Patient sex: F
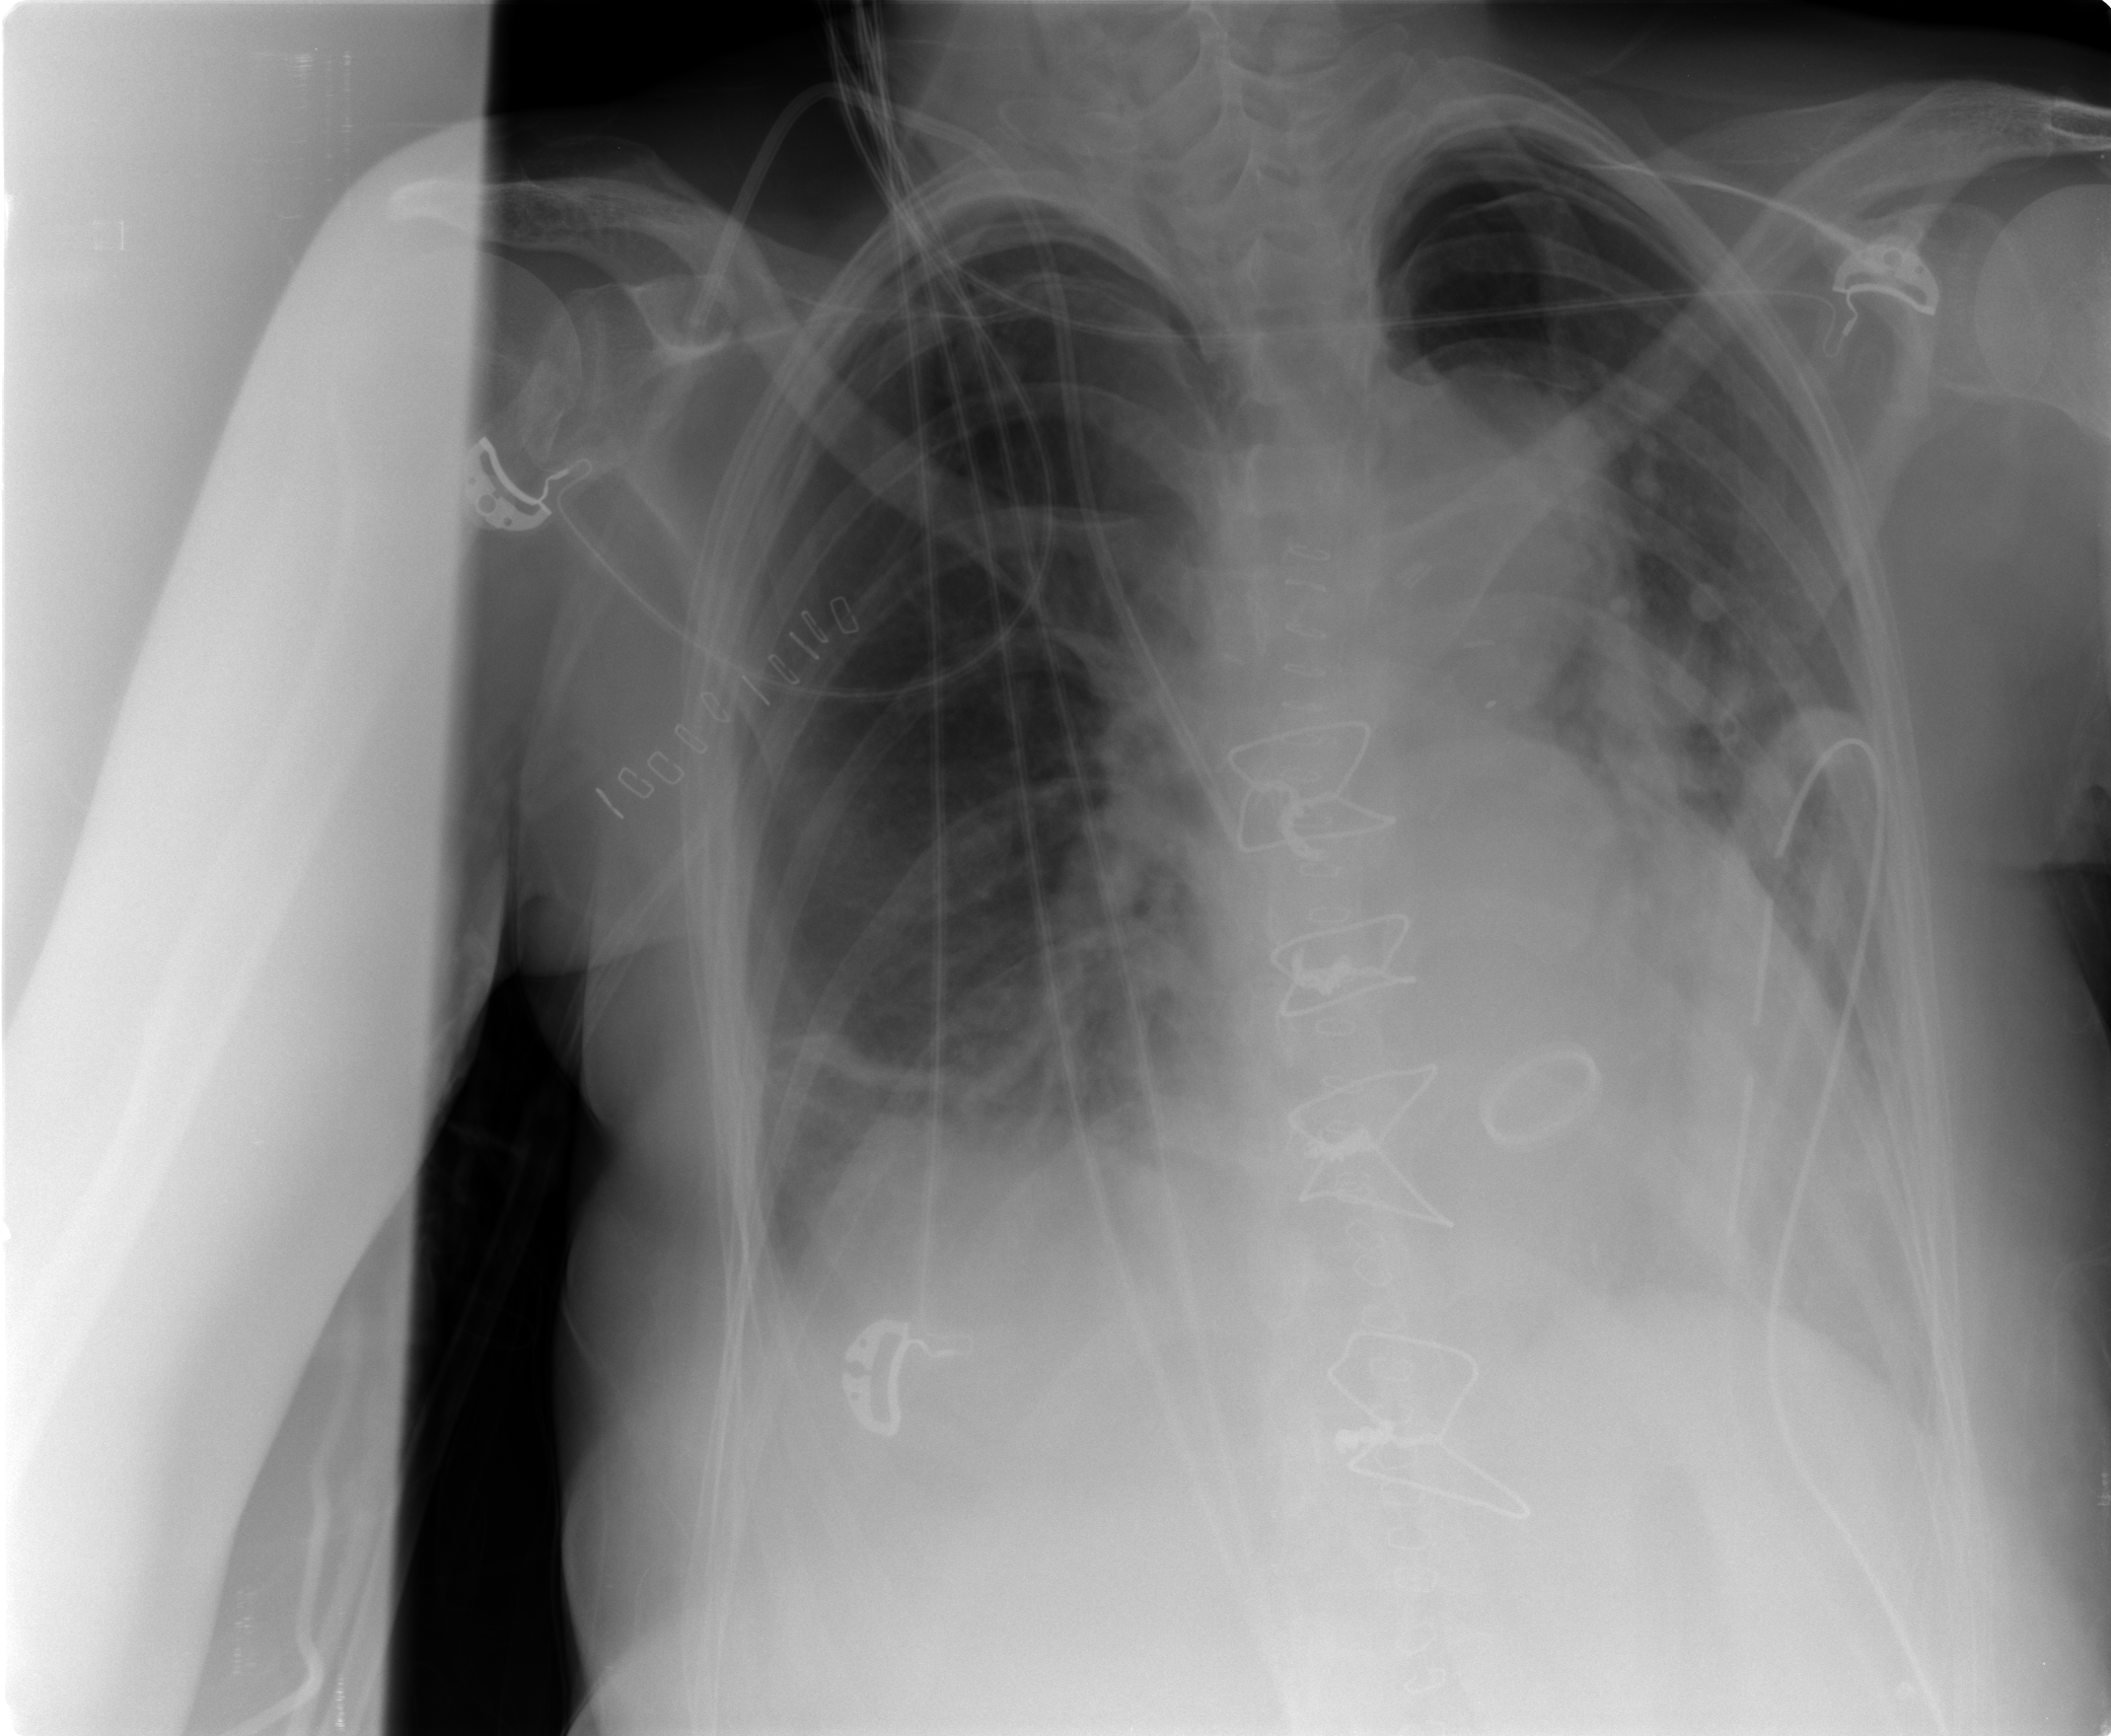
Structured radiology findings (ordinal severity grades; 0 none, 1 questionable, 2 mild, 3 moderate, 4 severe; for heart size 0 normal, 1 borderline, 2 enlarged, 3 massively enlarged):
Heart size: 0
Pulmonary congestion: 2
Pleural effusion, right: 1
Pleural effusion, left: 2
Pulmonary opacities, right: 0
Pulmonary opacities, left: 0
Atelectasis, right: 2
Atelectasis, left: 0